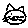
Label: cat